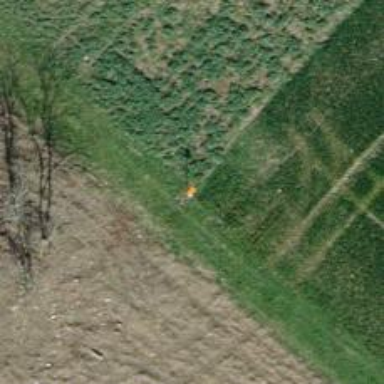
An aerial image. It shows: Aerial orange marker.